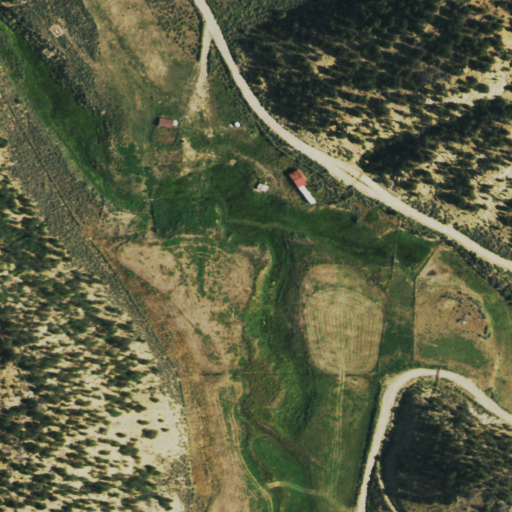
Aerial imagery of valley in Colorado named Middle Fork Stewart Gulch containing shrub, evergreen forest, pasture, and open development